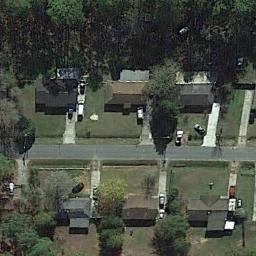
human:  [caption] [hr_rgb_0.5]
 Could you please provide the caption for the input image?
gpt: There are a few tasted houses in the mid-sized residential area .

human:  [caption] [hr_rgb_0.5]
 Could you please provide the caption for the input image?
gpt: The medium residential is on the grass next to some trees and walkway .

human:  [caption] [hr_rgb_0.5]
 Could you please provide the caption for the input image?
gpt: There are many buildings in medium residential area .

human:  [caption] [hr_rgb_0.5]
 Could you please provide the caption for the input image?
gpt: The medium residential area has some neatly arranged houses and a road goes through the medium residential area .

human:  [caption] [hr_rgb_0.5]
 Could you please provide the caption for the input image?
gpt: There are some buildings on green lawns on the medium residential area .